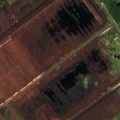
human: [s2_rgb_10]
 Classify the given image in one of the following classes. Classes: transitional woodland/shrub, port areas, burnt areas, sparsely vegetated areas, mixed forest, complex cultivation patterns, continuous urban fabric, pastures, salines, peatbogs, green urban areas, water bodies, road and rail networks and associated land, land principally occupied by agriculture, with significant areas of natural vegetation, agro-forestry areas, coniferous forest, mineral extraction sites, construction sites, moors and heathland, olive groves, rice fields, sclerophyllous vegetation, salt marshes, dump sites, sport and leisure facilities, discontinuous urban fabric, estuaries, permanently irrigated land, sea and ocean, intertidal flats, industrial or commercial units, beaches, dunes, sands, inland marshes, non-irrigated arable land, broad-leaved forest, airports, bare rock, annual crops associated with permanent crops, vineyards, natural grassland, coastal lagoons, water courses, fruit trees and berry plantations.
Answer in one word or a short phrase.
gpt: mixed forest, transitional woodland/shrub, peatbogs